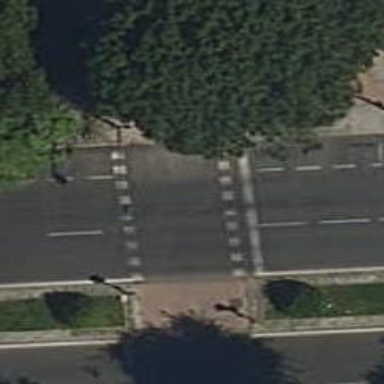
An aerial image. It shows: Crossing with traffic signals.